Aerial crown-view tile of a tropical tree (Barro Colorado Island, Panama), acquired 20250217:
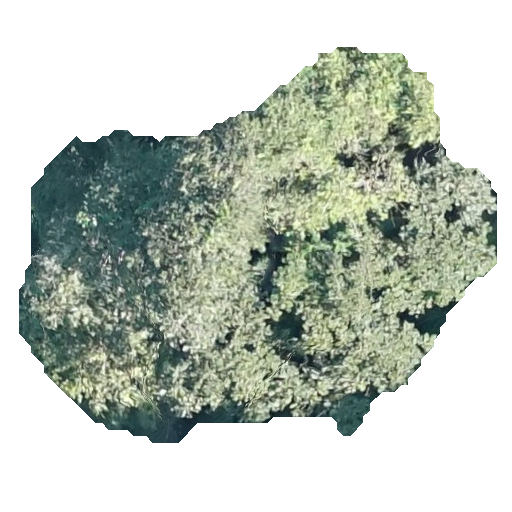
Species: Trattinnickia aspera
GBIF accepted scientific name: Trattinnickia aspera
Crown area: 192.98 m²